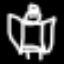
Label: angel